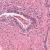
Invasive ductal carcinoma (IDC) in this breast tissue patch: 1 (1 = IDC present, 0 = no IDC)